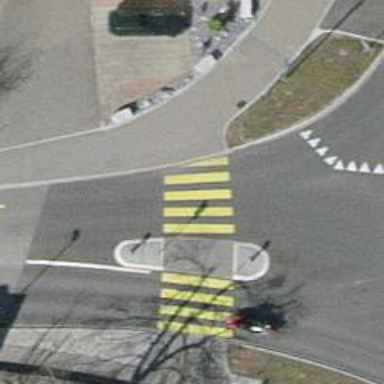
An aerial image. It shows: Zebra crossing with pedestrian island.